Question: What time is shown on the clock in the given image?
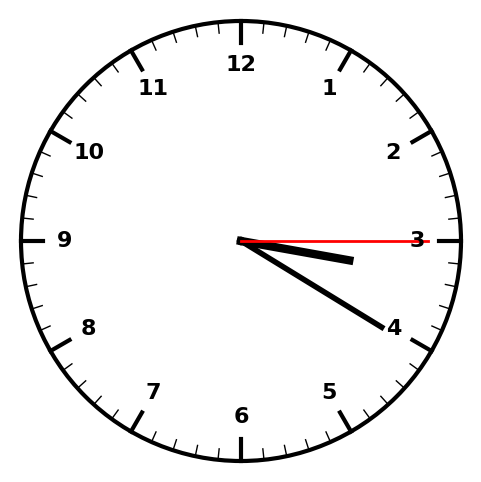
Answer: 03:20:15